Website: bh-photo
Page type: store-pickup
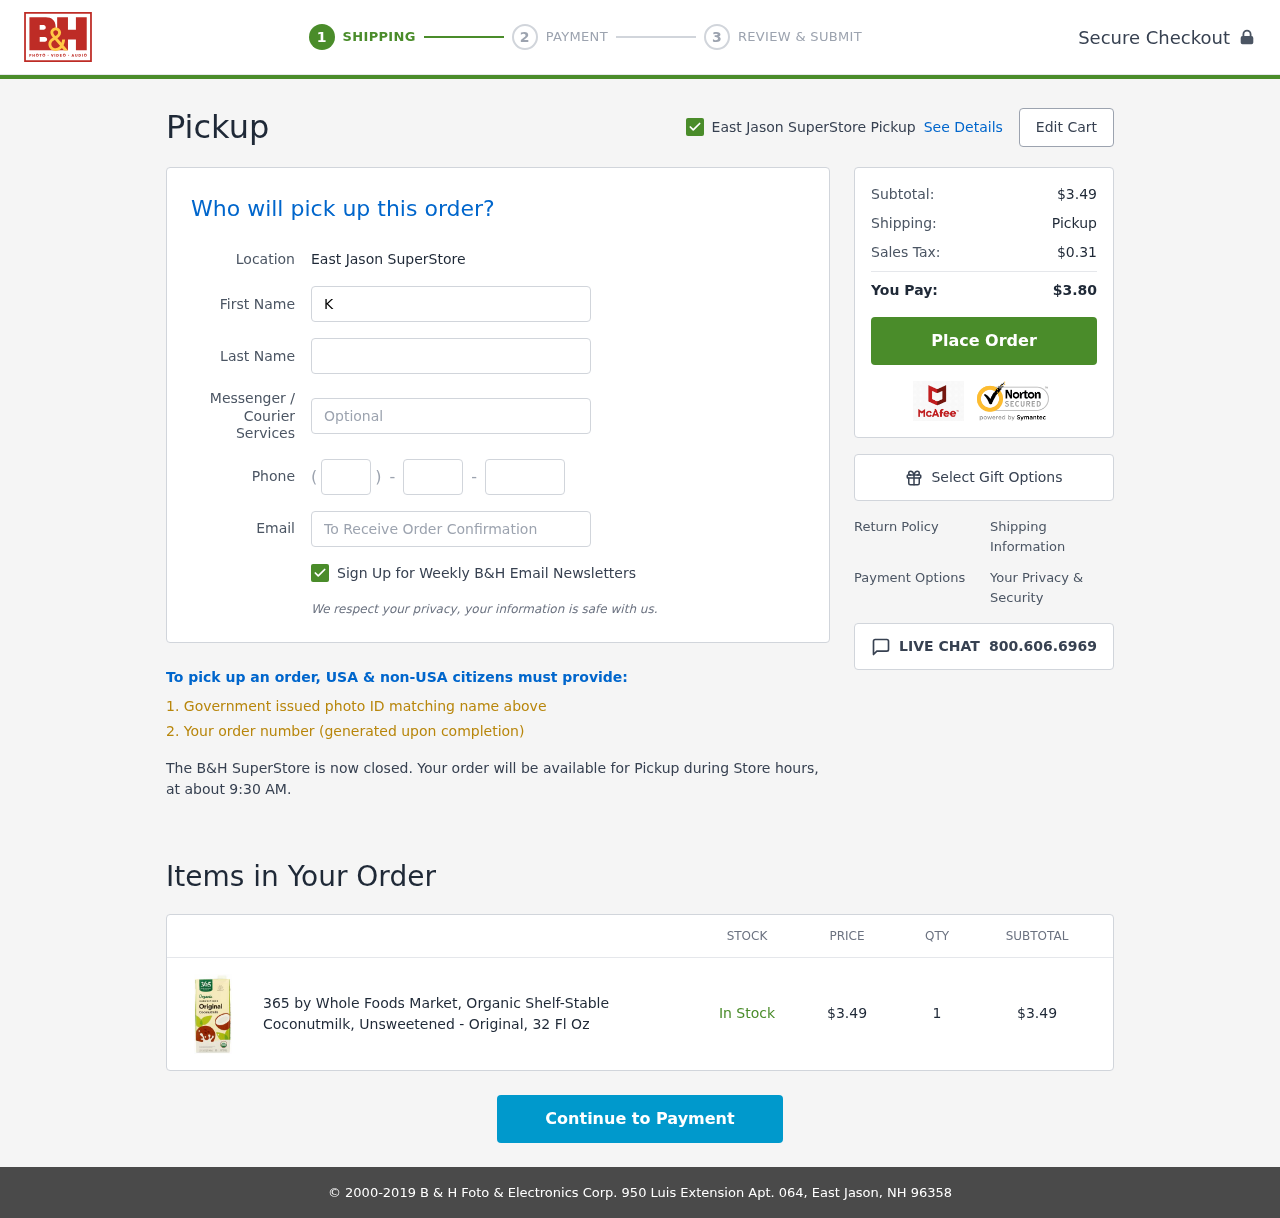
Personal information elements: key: PII_EMAIL
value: kyle_white@gmail.com
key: PII_FIRSTNAME
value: Kyle
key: PII_LASTNAME
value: White
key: PII_LOCATION1_CITY
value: East Jason SuperStore Pickup
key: PII_LOCATION1_CITY
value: East Jason SuperStore
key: PII_PHONE_AREA
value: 984
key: PII_PHONE_PREFIX
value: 896
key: PII_PHONE_SUFFIX
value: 7776
Product elements: key: PRODUCT1_NAME
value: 365 by Whole Foods Market, Organic Shelf-Stable Coconutmilk, Unsweetened - Original, 32 Fl Oz
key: PRODUCT1_PRICE
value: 3.49
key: PRODUCT1_QUANTITY
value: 1
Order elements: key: ORDER_SUBTOTAL
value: $3.49
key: ORDER_TAX
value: $0.31
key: ORDER_TOTAL
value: $3.80